Interaction volume radius: 10 \u00c5
Interaction volume height: 10 \u00c5
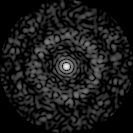
Disorder parameter: 0.8357